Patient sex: M
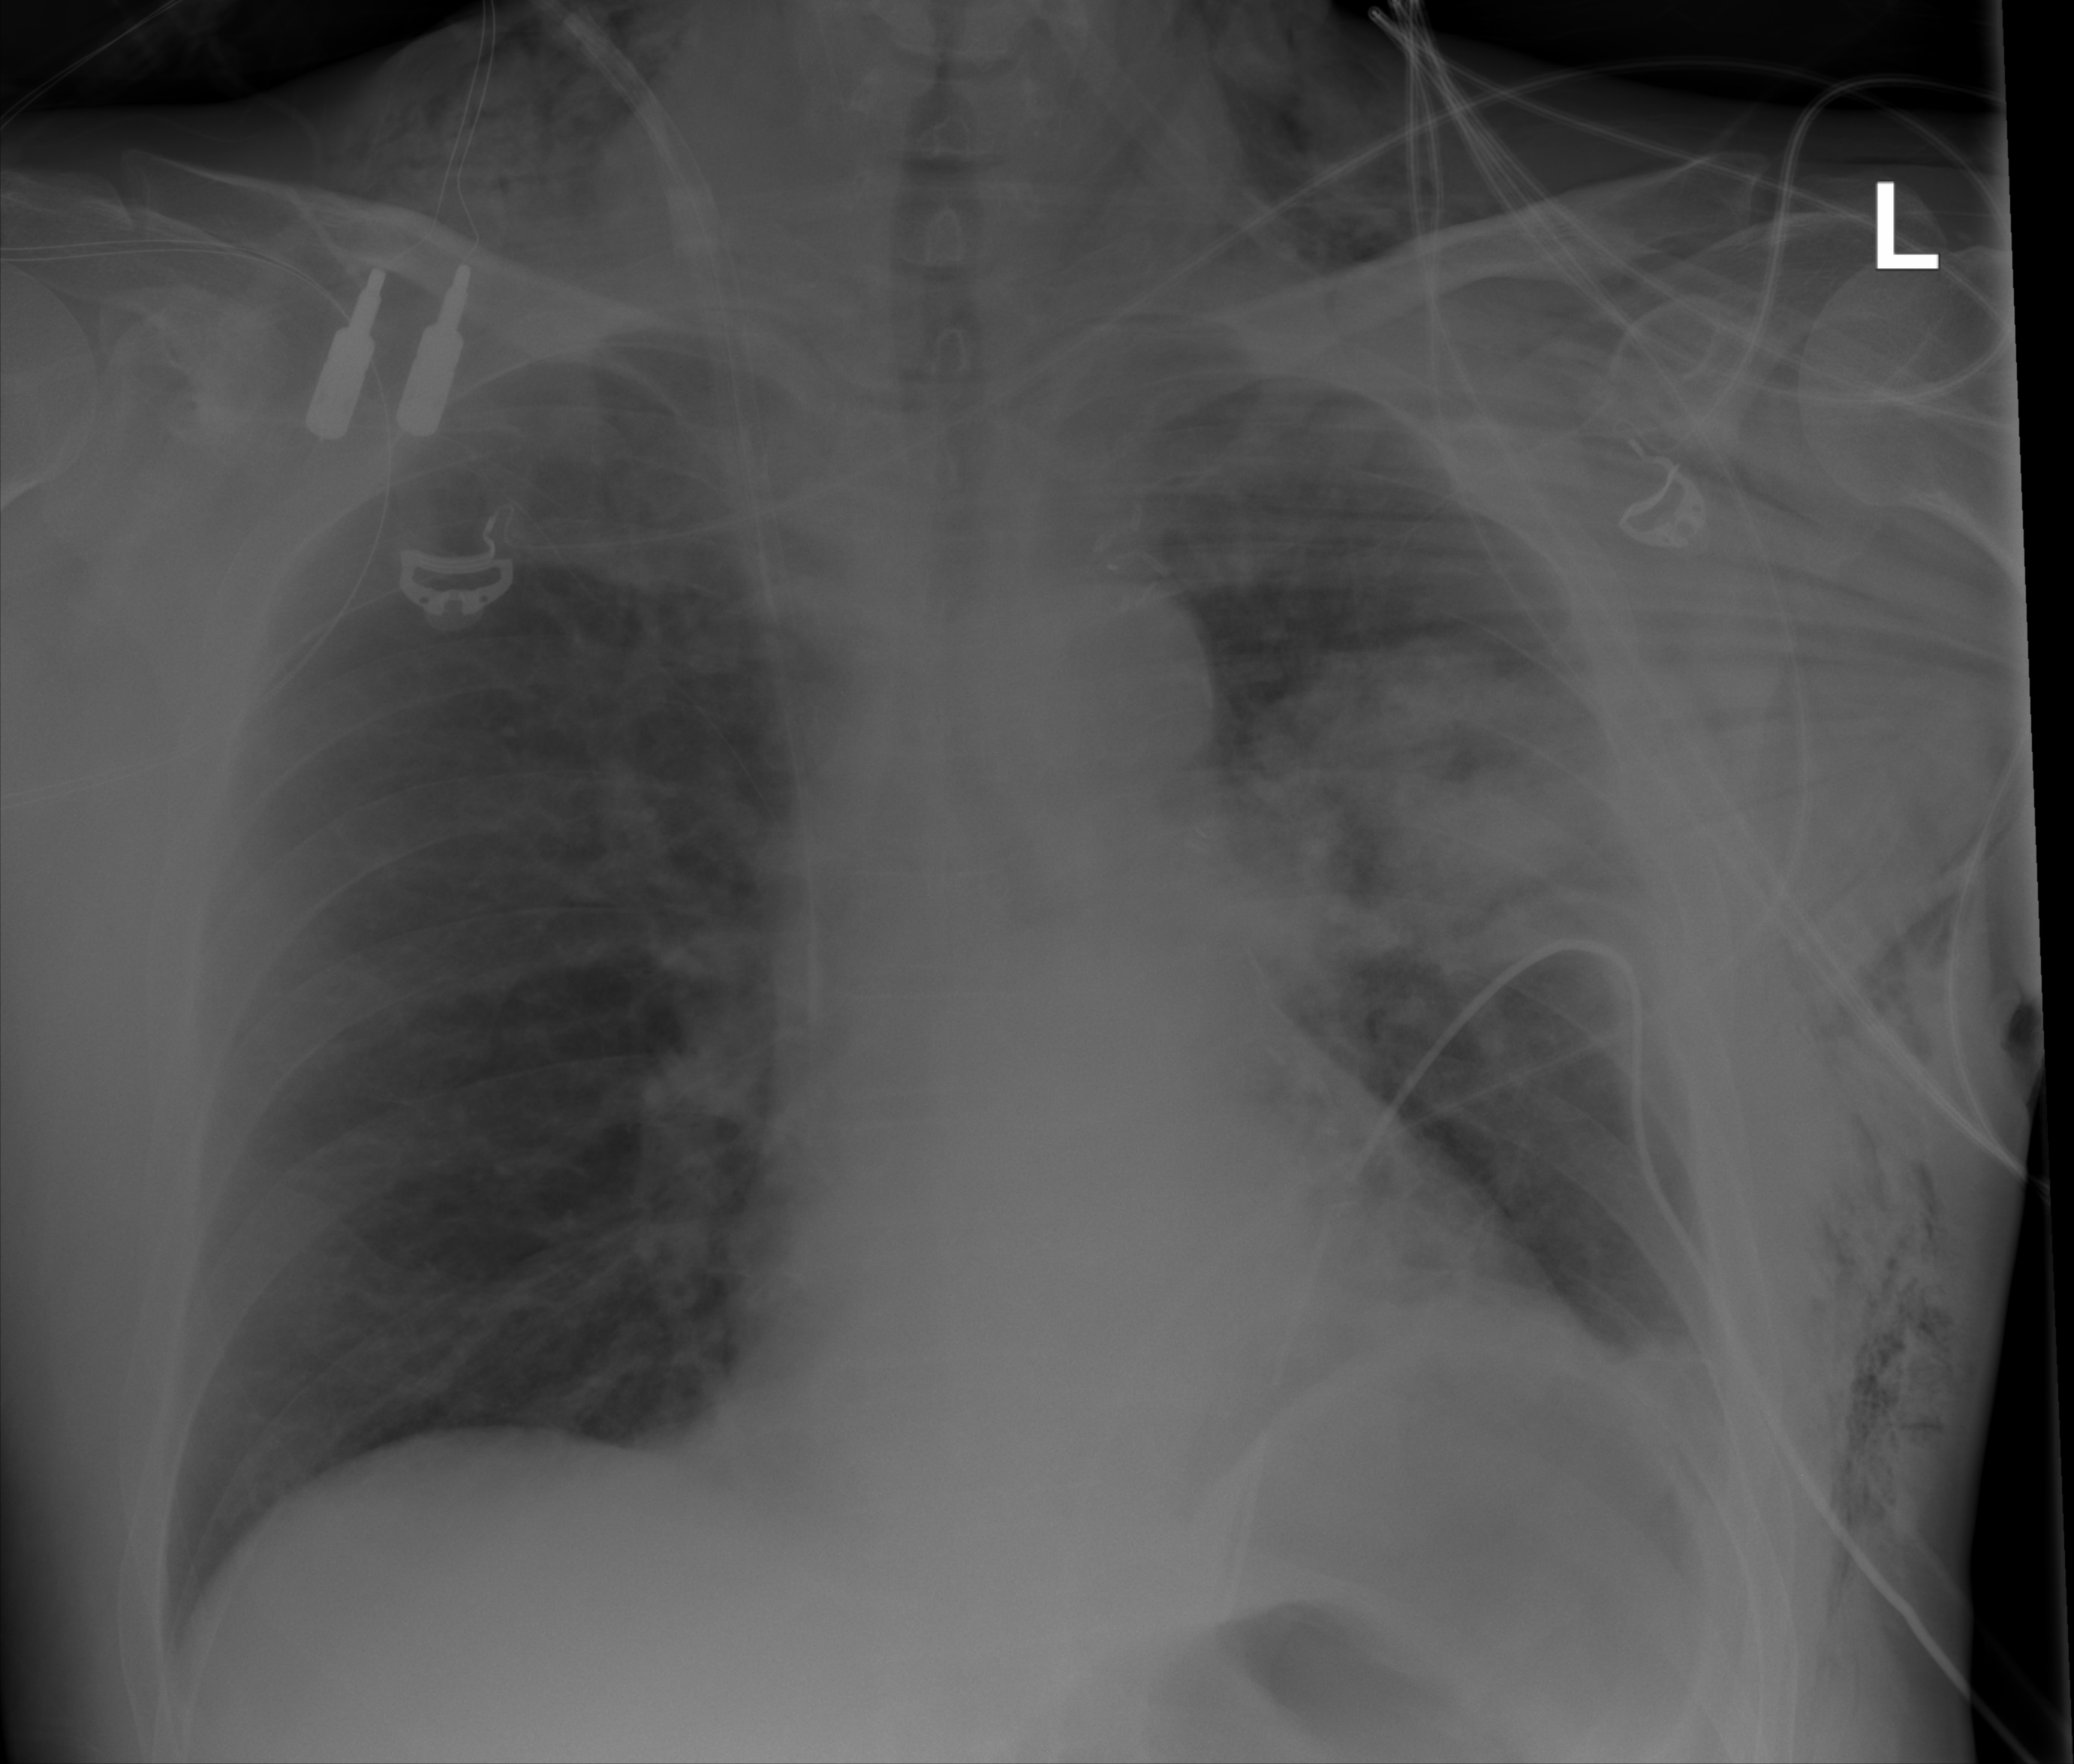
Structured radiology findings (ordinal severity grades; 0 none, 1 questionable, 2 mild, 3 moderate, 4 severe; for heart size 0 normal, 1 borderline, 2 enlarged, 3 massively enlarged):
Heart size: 0
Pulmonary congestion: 0
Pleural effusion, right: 0
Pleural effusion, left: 2
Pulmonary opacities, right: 0
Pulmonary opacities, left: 0
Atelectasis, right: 0
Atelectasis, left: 0